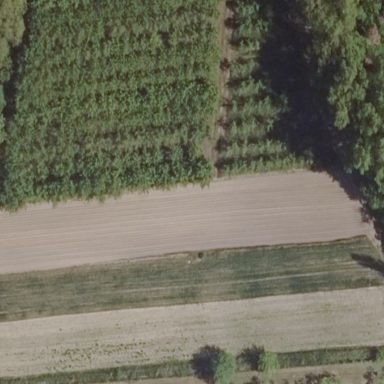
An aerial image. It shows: Orchard.